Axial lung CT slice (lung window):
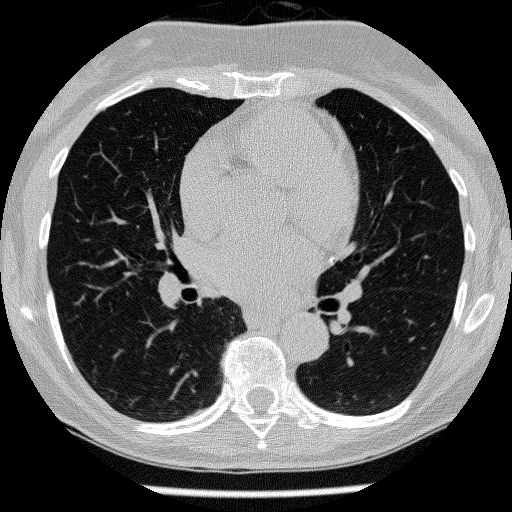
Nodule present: no